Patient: sex F, age 54
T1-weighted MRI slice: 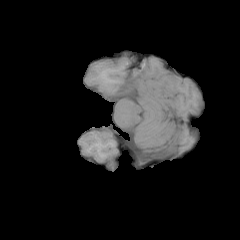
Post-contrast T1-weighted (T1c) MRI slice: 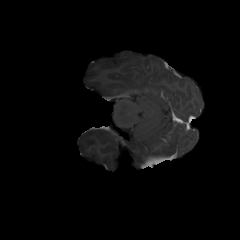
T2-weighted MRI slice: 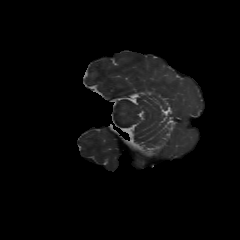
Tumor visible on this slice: no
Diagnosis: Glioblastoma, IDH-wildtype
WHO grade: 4